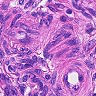
Metastatic tissue present: yes